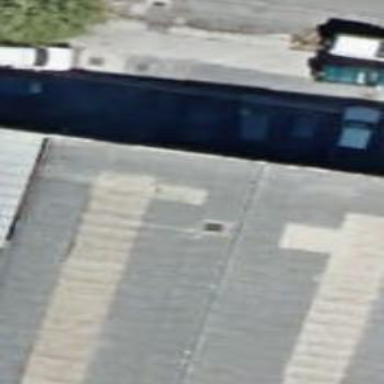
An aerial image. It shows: Warehouse.